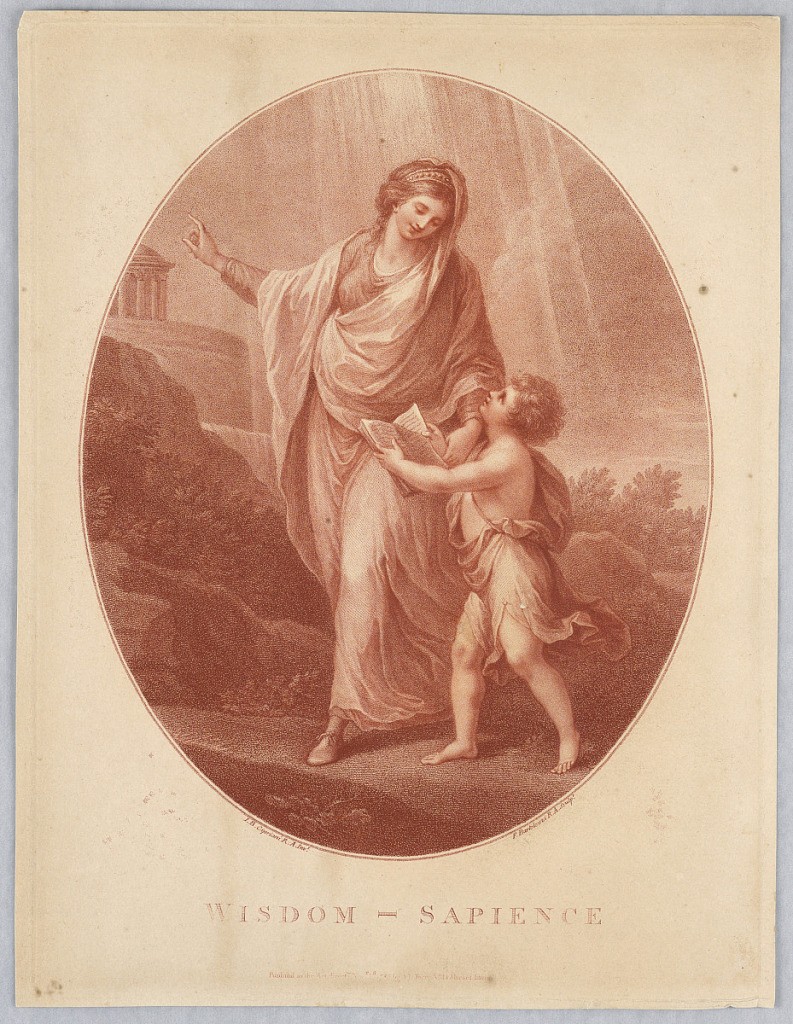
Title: Wisdom – Sapience
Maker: Francesco Bartolozzi, Italian, active England, 1727–1815
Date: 1787
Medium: Stipple engraving in brown ink on white paper
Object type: Print
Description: Wisdom walks with a young boy, pointing left with one hand, holding his other. The boy holds up an open book to her as they walk, right to left. PLants and a circular temple on a plateau or acroplis, beyond.